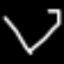
Label: diamond